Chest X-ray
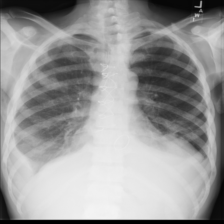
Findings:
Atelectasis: negative
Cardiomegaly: negative
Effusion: positive
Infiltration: negative
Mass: negative
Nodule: negative
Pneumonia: negative
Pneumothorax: negative
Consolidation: negative
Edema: negative
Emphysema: negative
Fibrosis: negative
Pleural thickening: negative
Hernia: negative